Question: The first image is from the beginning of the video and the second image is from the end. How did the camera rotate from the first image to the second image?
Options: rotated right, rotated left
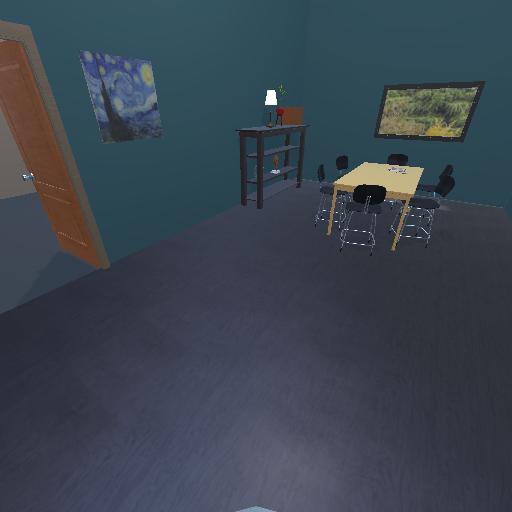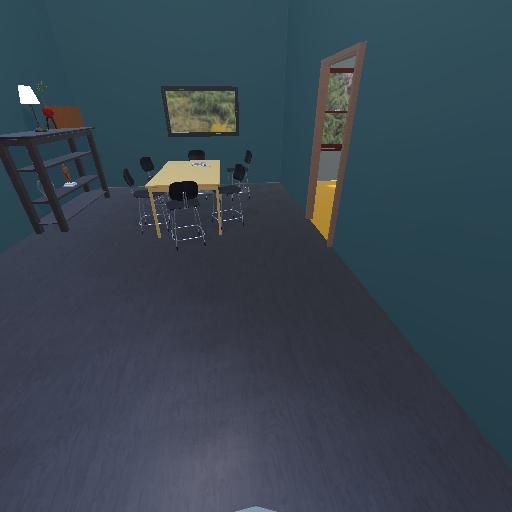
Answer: rotated right